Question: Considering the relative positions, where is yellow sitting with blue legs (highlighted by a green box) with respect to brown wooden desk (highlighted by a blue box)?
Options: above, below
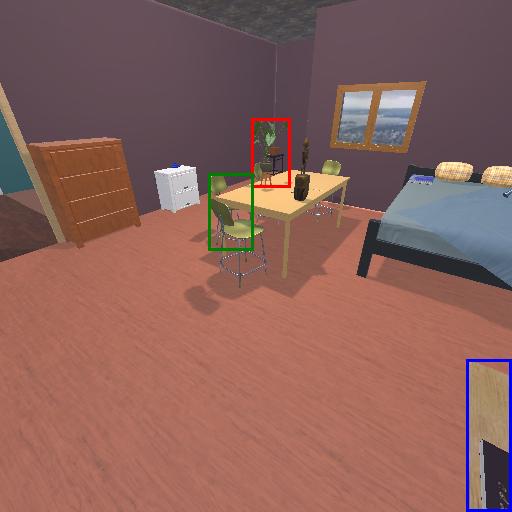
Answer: above